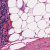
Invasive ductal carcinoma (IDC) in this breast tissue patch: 1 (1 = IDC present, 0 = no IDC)